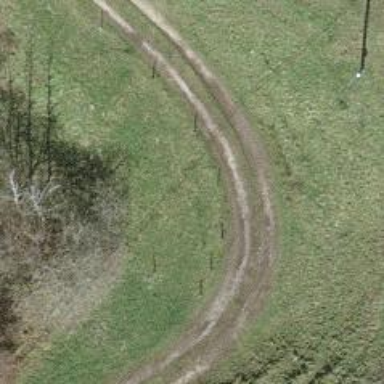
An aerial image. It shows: Gravel track of grade3 type.